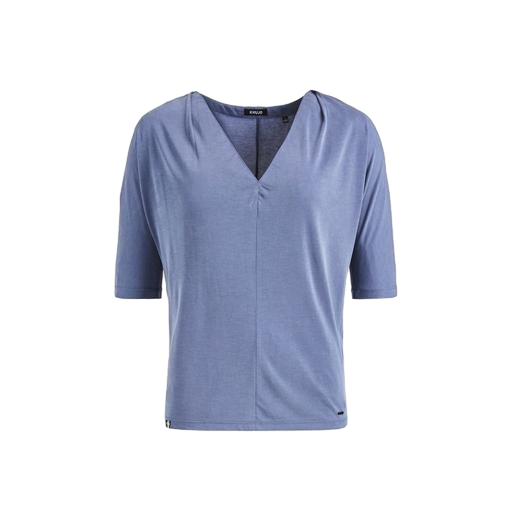
blue v-neck t-shirt only macy, blue v-neck top only macy, blue t-shirt only macy, white background